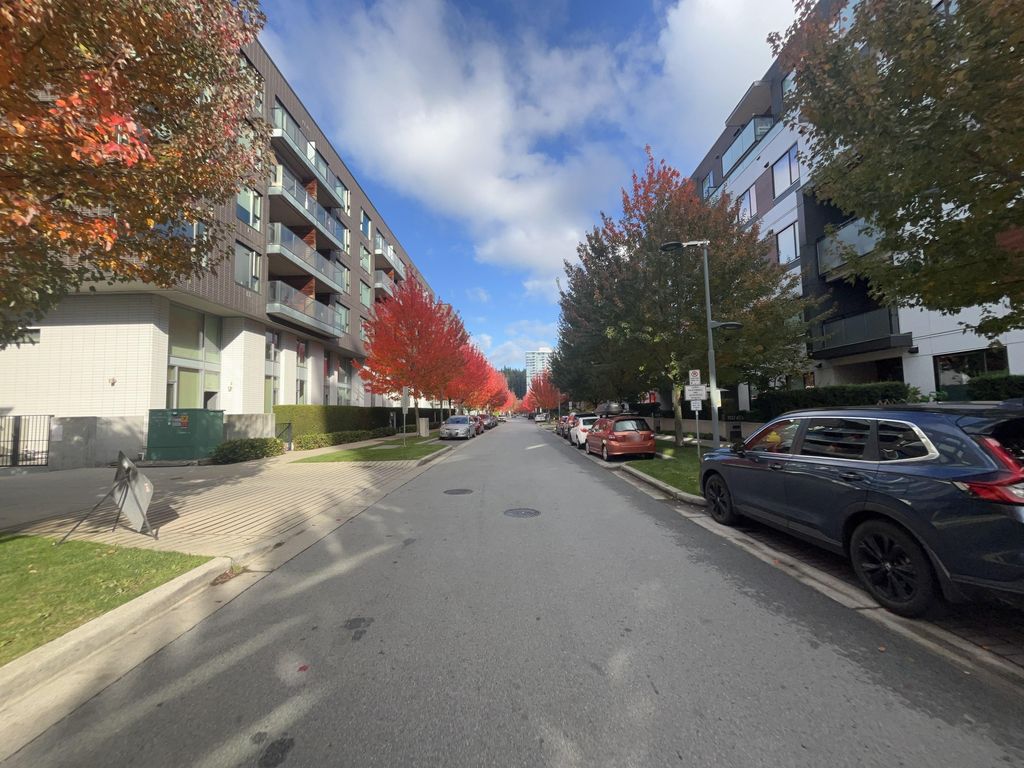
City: vancouver